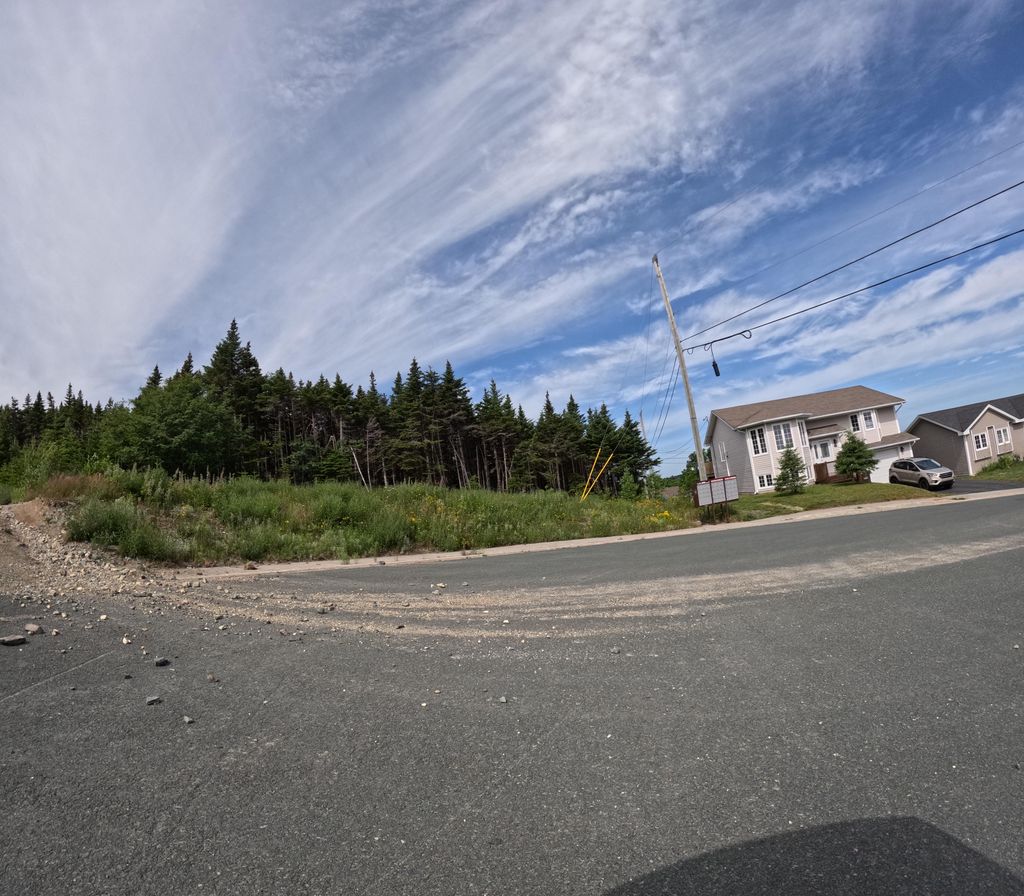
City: st_johns